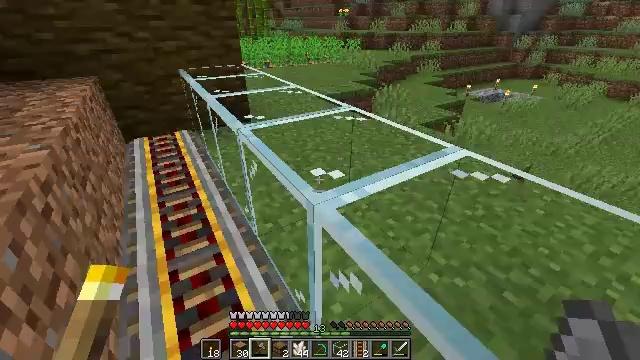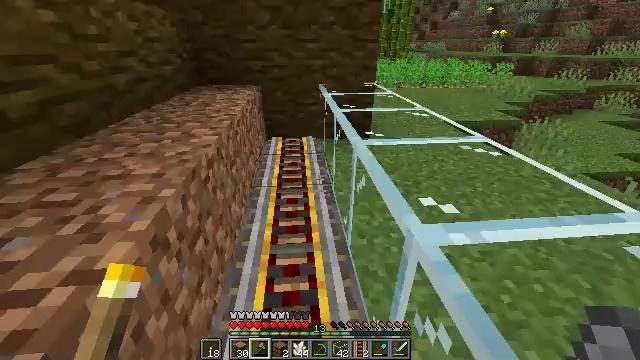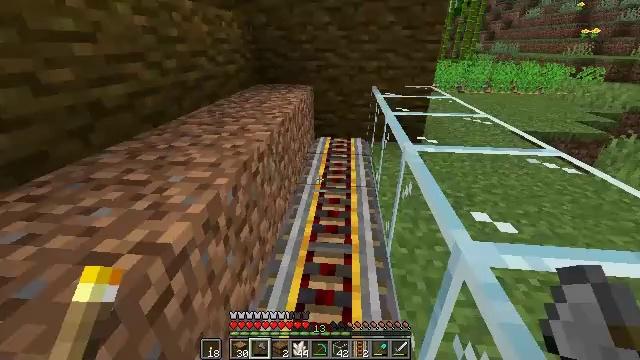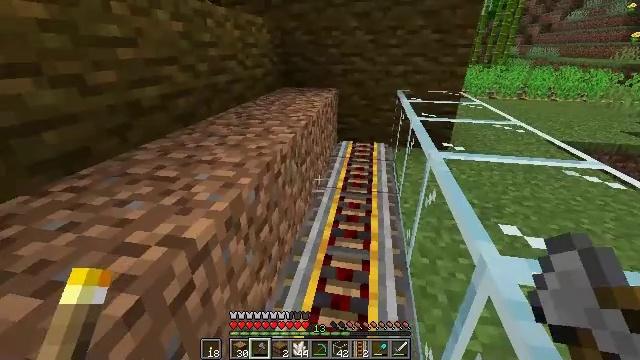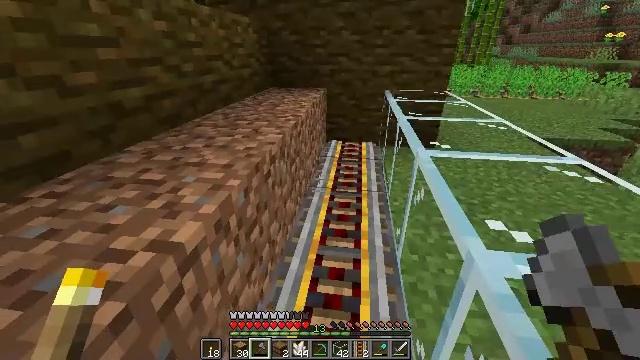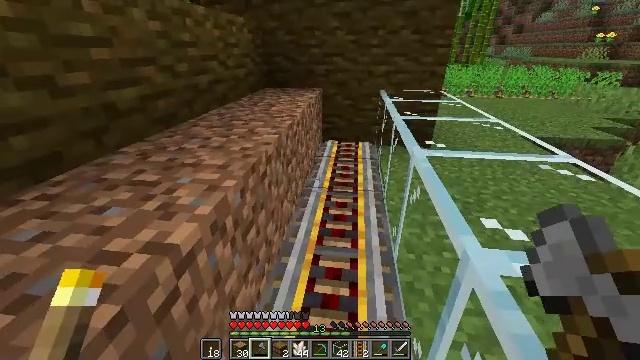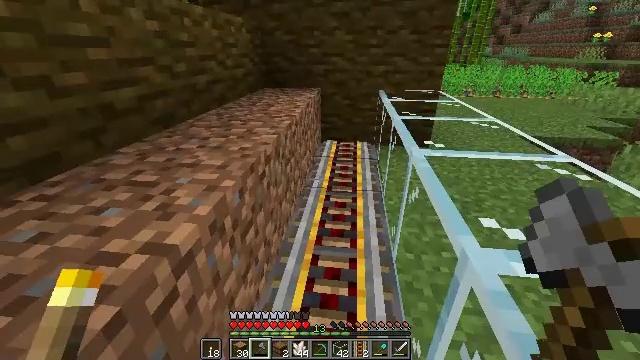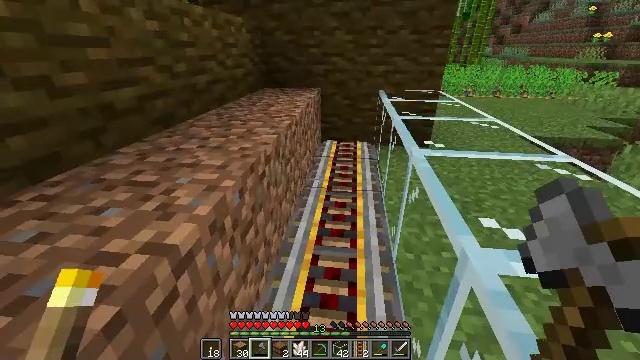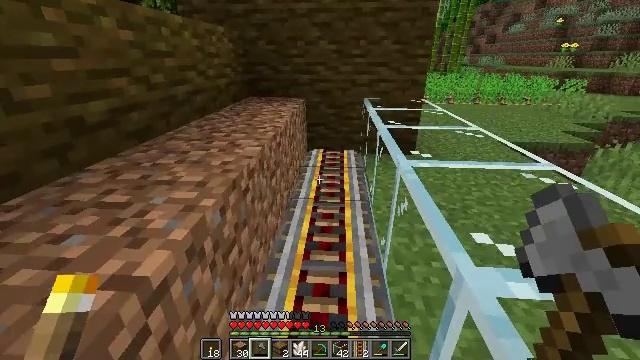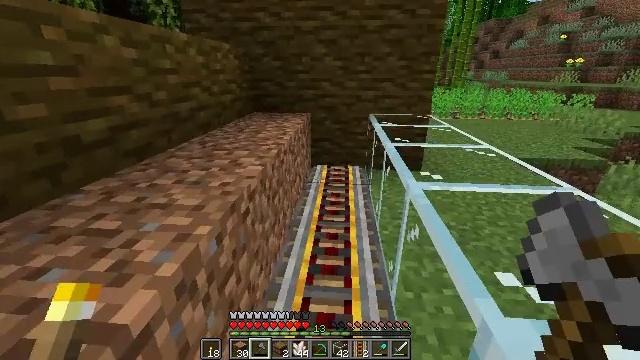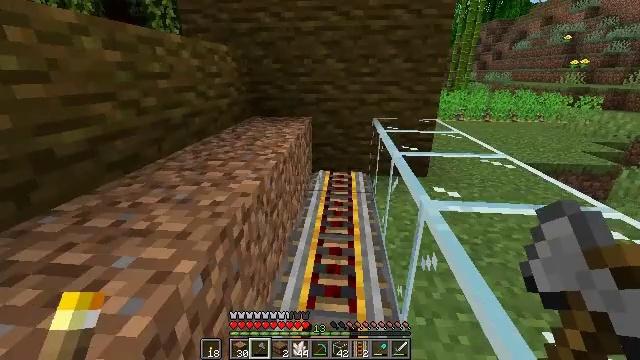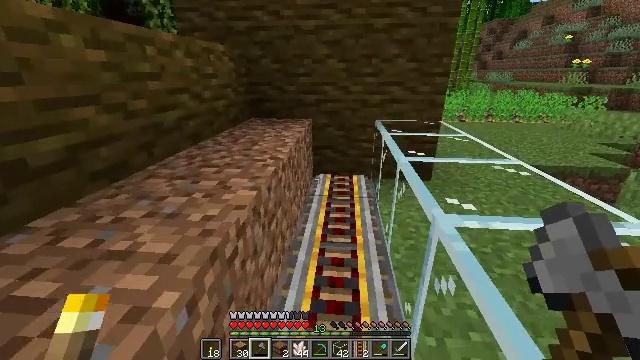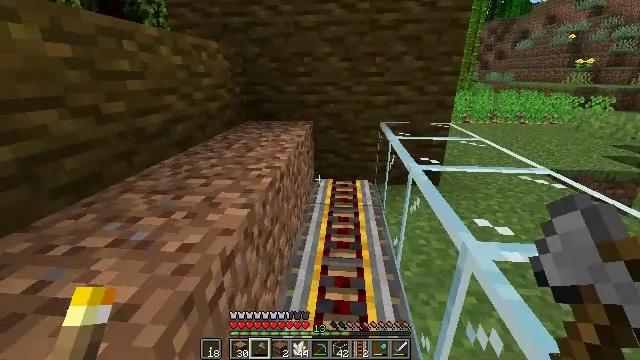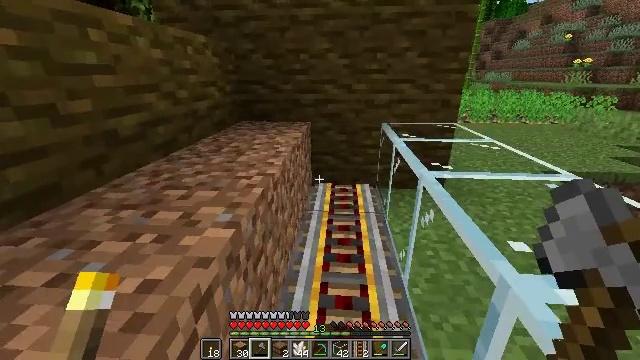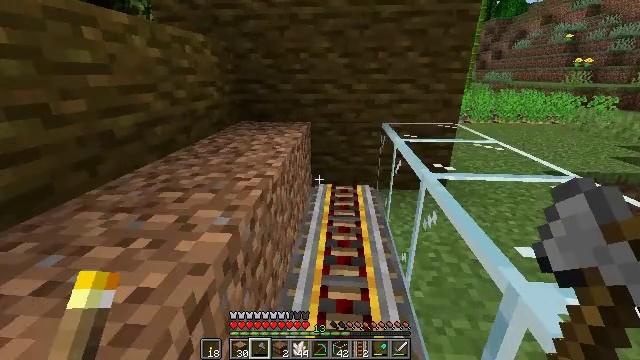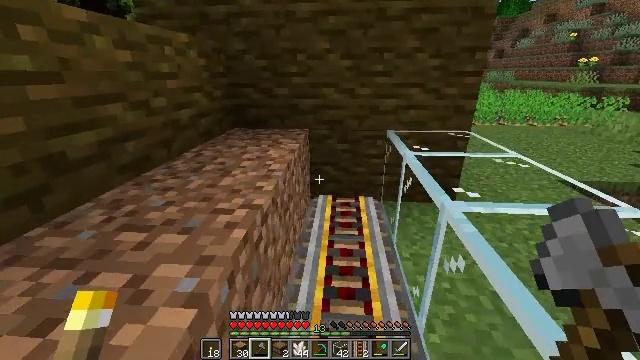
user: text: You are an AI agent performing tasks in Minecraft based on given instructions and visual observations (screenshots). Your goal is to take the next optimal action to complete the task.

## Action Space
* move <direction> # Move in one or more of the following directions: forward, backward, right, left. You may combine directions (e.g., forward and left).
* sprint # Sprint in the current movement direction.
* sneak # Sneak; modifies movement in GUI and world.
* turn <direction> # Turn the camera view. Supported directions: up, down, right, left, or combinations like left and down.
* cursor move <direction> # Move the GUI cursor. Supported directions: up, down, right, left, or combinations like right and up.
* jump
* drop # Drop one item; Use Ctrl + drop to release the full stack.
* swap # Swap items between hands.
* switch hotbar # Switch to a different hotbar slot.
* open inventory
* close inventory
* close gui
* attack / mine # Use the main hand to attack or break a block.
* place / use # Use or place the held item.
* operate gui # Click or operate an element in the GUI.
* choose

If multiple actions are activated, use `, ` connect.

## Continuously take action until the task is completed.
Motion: motion action
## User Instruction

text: Break the jungle log to gather wood.
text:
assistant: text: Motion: turn left and up
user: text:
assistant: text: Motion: turn left
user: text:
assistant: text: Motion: turn left
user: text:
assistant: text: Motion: turn right
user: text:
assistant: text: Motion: no_op
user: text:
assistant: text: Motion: no_op
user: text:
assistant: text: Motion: no_op
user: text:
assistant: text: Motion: move forward, turn right and up
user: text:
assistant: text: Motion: move forward, turn left and up
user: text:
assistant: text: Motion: move forward
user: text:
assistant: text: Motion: move forward
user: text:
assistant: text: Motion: move forward
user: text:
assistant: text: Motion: move forward
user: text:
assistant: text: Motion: move forward
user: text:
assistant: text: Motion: move forward
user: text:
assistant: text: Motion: move forward
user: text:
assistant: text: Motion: move forward, turn left and down
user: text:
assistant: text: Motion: move forward
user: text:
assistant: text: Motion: move forward
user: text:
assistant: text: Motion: move forward
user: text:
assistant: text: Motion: move forward
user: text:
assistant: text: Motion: move forward
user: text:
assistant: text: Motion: no_op
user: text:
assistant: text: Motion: no_op
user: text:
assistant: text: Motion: no_op
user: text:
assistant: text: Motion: turn right and down
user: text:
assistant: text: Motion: turn right and down
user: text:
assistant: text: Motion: attack / mine
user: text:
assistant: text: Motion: attack / mine
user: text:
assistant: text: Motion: attack / mine